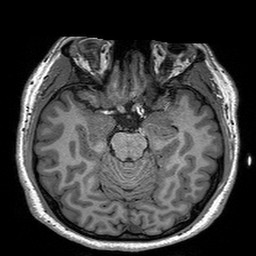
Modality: T1w
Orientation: coronal
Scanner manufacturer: siemens
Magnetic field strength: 3 T
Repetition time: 2.3 s
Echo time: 0.00298 s